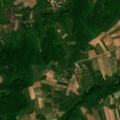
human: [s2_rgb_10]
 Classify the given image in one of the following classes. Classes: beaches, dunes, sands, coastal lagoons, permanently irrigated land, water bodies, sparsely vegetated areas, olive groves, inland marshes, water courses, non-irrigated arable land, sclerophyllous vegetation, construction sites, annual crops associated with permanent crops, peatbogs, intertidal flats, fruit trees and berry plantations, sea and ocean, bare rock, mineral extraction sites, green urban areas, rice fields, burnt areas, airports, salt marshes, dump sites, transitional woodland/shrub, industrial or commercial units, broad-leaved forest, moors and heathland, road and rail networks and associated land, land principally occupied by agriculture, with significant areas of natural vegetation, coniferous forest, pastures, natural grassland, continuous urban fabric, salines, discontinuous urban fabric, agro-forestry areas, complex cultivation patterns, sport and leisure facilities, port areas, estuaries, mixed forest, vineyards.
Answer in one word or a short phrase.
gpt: fruit trees and berry plantations, complex cultivation patterns, land principally occupied by agriculture, with significant areas of natural vegetation, broad-leaved forest